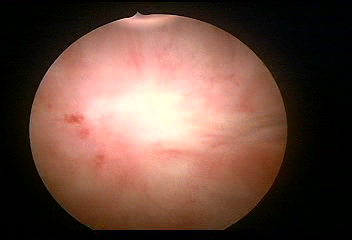
Modality: WLC
Class: Normal mucosa
Bladder cancer association: No